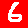
Digit: 6